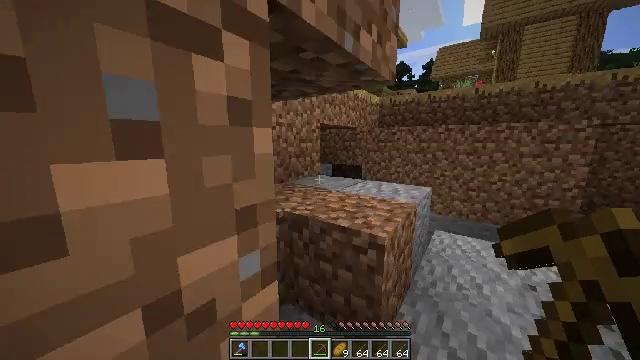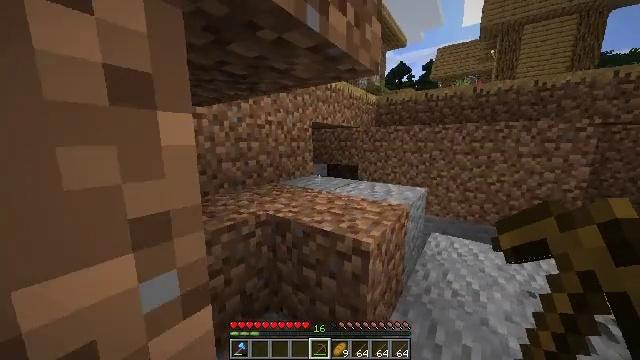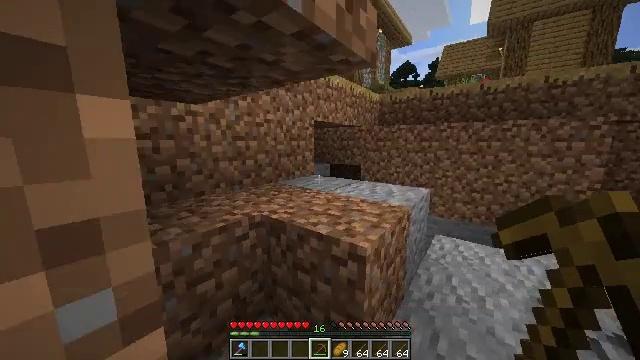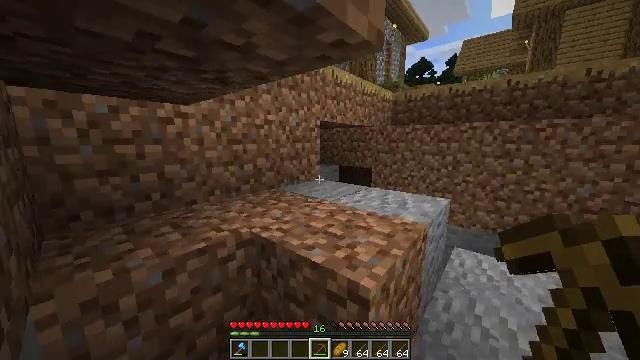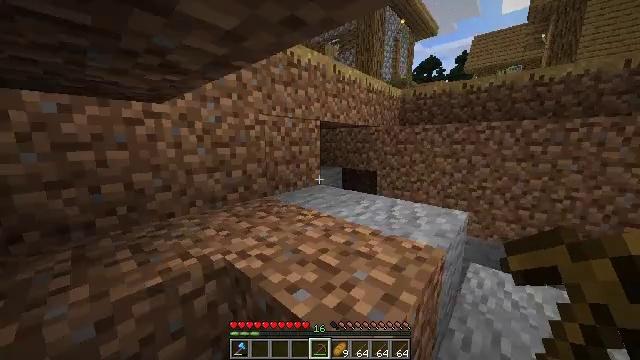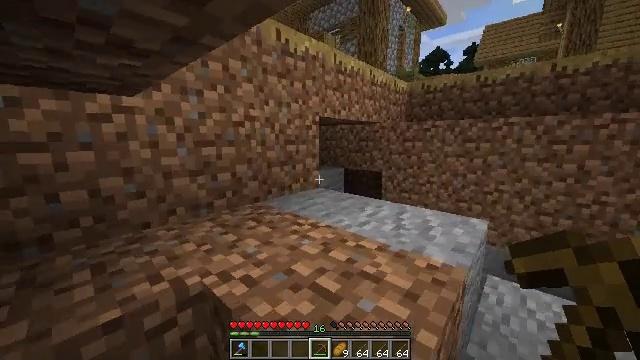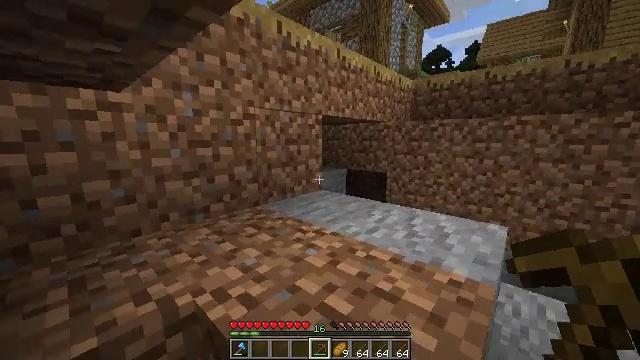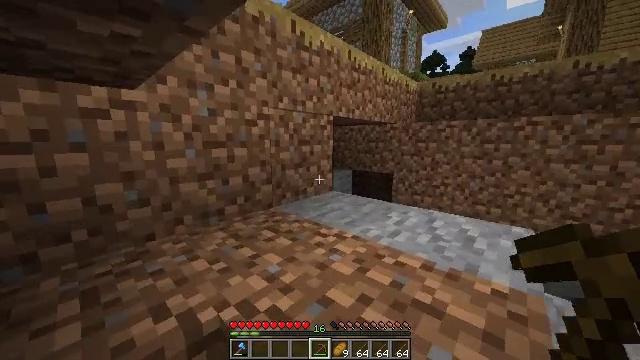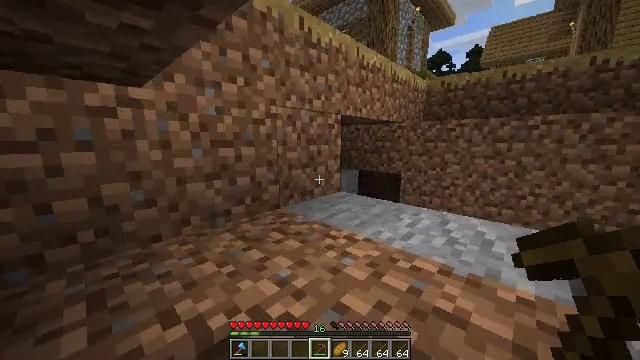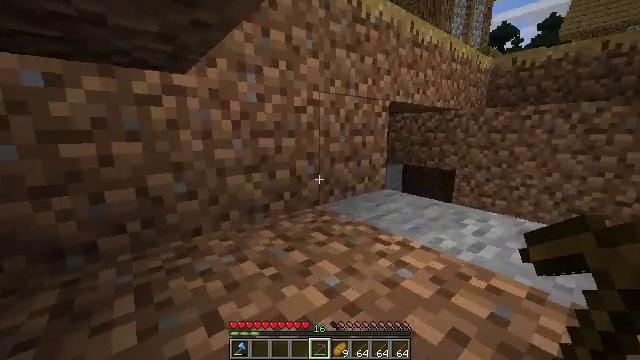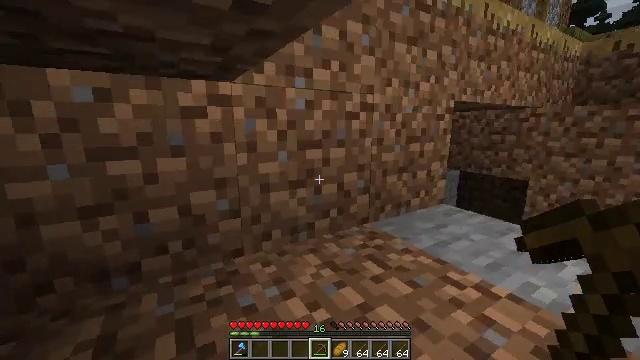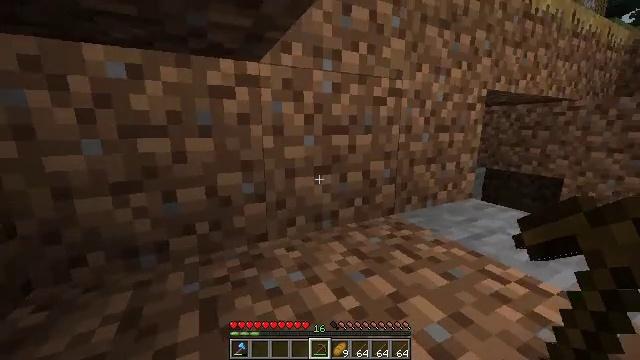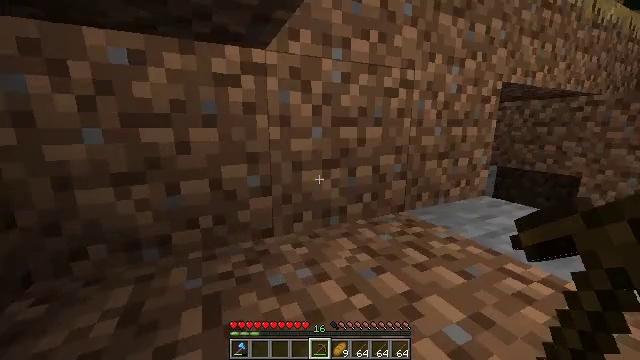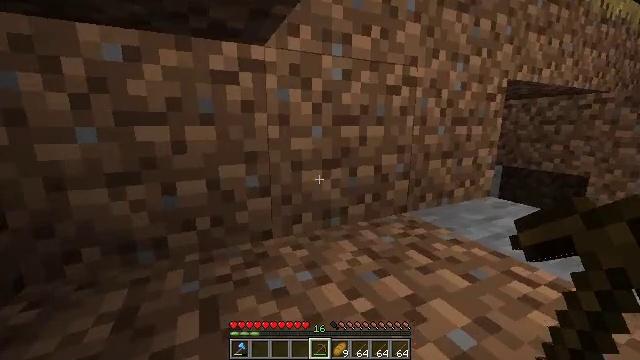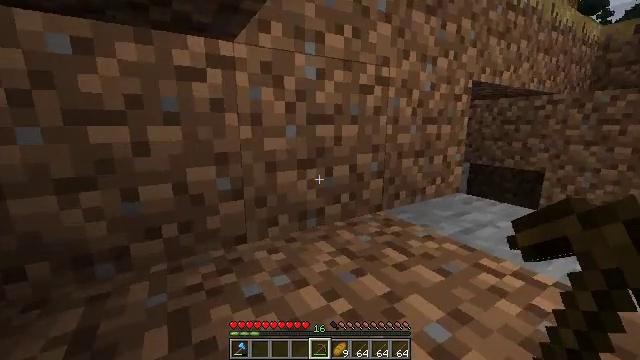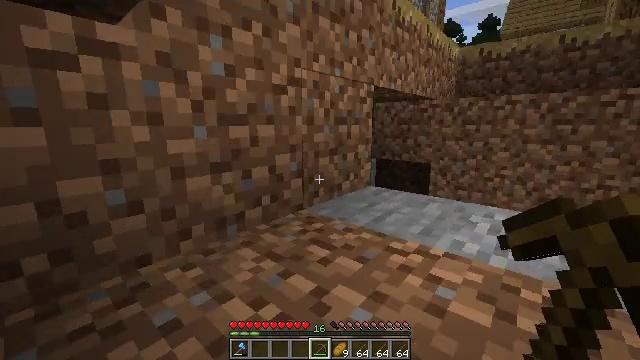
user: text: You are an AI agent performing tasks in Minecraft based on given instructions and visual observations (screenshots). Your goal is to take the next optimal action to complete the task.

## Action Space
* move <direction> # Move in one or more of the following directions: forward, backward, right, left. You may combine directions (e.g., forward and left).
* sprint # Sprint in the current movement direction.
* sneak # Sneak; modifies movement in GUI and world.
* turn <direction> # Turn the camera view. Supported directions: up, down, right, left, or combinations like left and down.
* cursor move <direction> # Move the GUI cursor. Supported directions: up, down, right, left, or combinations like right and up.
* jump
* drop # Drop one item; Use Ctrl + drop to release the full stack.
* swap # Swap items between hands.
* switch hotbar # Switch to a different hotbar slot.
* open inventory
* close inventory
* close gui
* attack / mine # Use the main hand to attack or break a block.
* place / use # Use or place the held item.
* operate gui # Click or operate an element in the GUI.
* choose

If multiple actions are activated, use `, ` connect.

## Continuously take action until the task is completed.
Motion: motion action
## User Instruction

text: Attack the netherrack to gather it.
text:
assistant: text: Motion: move forward and move right, sprint
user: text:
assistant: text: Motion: move forward, sprint, turn left
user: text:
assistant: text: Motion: move forward, sprint, turn left
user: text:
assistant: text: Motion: move forward, sprint, turn left
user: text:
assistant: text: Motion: move forward, sprint
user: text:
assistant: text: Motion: move forward, sprint
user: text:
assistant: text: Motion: move forward, sprint
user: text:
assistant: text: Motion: move forward, sprint
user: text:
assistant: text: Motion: move forward, sprint, turn left and down, jump
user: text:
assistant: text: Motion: move forward, sprint, turn left, jump
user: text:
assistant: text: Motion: move forward, sprint, turn left, jump
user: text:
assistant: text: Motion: move forward, sprint, turn left, jump
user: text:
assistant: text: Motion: move forward, sprint, jump
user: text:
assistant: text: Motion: move forward, sprint, turn right, jump
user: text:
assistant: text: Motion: move forward, sprint, turn right, jump
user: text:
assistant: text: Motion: move forward and move right, sprint, turn right
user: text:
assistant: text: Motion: move right, turn right
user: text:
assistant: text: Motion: move right, turn right and down
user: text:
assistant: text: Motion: move right, turn right
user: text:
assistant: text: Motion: move right
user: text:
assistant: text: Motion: move right
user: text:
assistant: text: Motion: move right, turn left
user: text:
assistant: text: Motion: move right, turn left
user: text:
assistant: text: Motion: move forward and move right, turn left and up
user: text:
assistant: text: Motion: move forward, sprint, turn left
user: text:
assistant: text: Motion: move forward, sprint, turn left
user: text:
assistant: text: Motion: move forward, sprint, turn left
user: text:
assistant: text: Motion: move forward, sprint, turn left
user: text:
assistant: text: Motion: move forward, sprint, turn left, jump
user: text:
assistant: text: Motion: move forward, sprint, turn left, jump